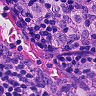
Metastatic tissue present: yes